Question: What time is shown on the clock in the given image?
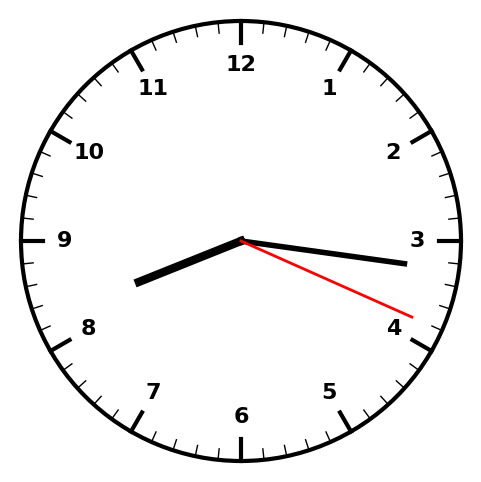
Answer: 08:16:19